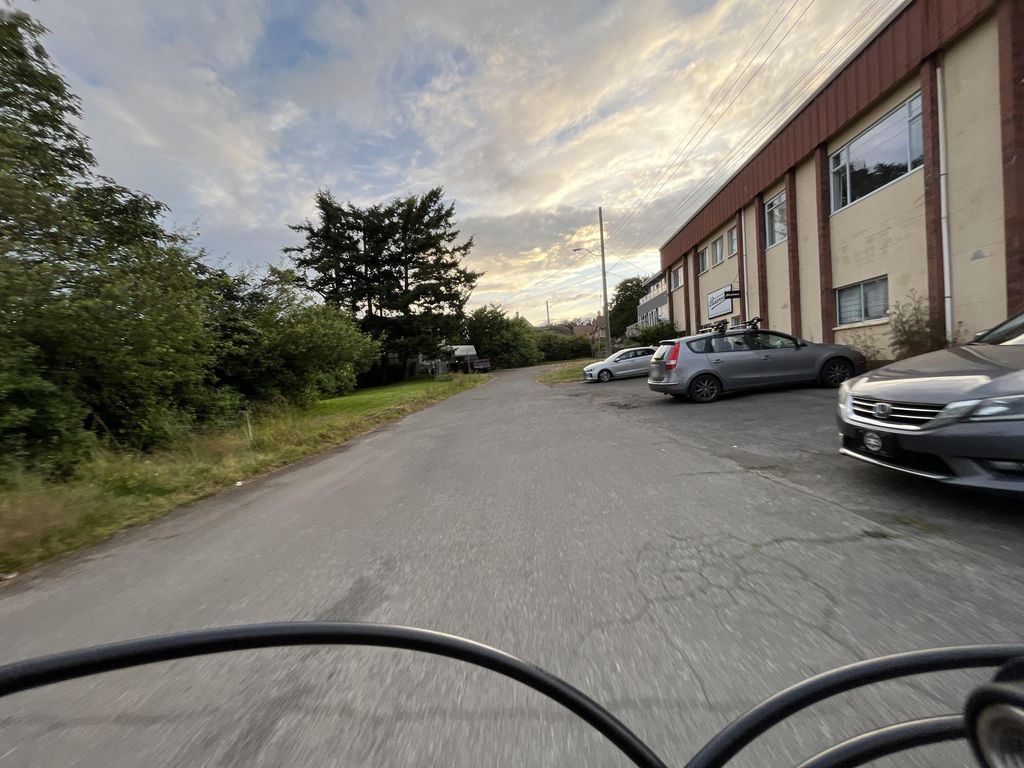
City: victoria